Question: I reading a LCA <URL> Where it defines P[1,N][1,logN] where P[i][j] is the 2j-th ancestor of i

Why it is and ? I did not understand it's intuition ?
I could not understand the last step :
'''
//we compute LCA(p, q) using the values in P
for (i = log; i >= 0; i--)
if (P[p][i] != -1 && P[p][i] != P[q][i])
p = P[p][i], q = P[q][i];
return T[p];
'''
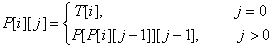
Answer: If 'P[i, j] = 2^j-th ancestor of i', then:
'''
P[P[i, j - 1], j - 1]
'''
Is the '2^(j - 1)-th' ancestor of the '2^(j - 1)-th' ancestor of 'i'. We have:
'''
2^(j - 1) + 2^(j - 1) = 2*2^(j - 1) = 2^j
'''
So by defining it like that we achieve a couple of important things:
1. Memory efficiency: since the matrix is n x log n, the memory used is O(n * log n);
2. Time efficiency: because we can find each ancestor by using a recurrence that splits the problem roughly in 2 at each step, we have an efficient, logarithmic solution for each query.